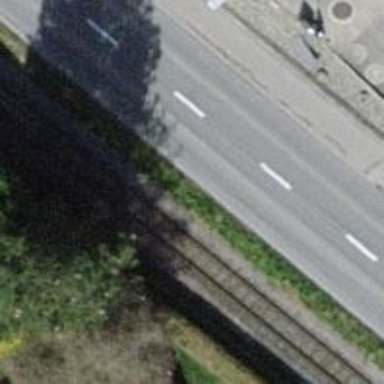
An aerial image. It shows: Narrow-gauge railway track with one electrified contact line.